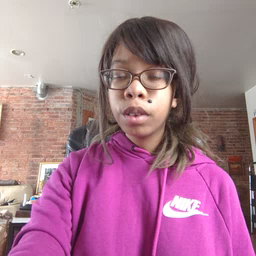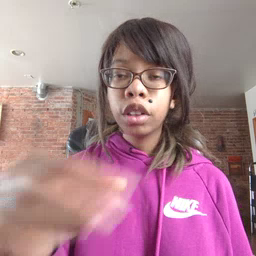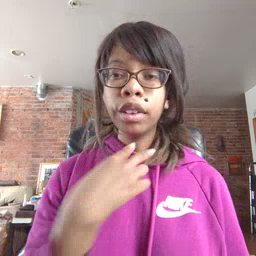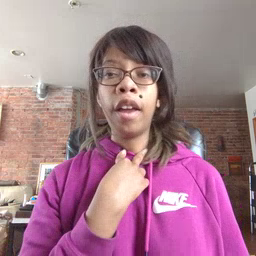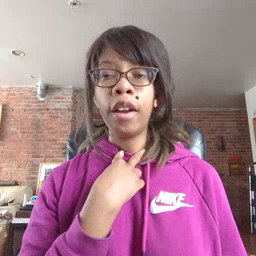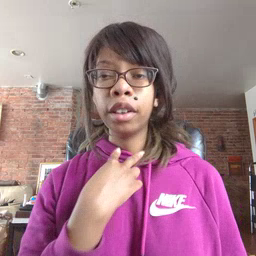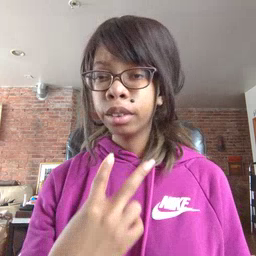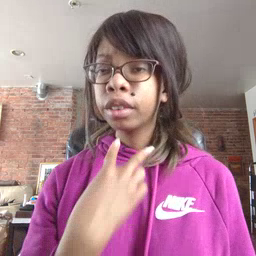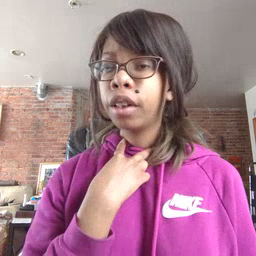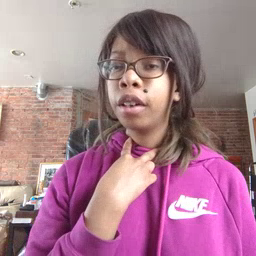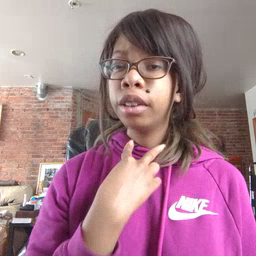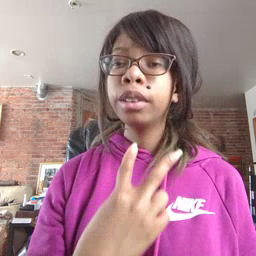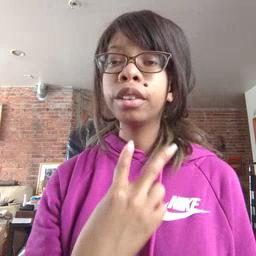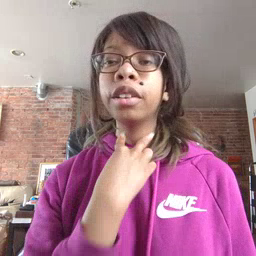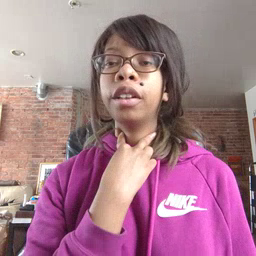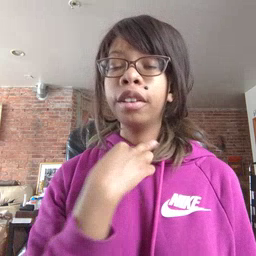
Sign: stuck